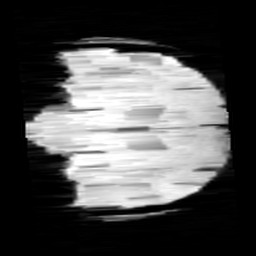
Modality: minIP
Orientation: coronal
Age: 9
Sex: male
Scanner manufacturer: siemens
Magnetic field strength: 3 T
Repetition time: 0.027 s
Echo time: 0.02 s